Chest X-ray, PA view. Patient: 38 years old, sex F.
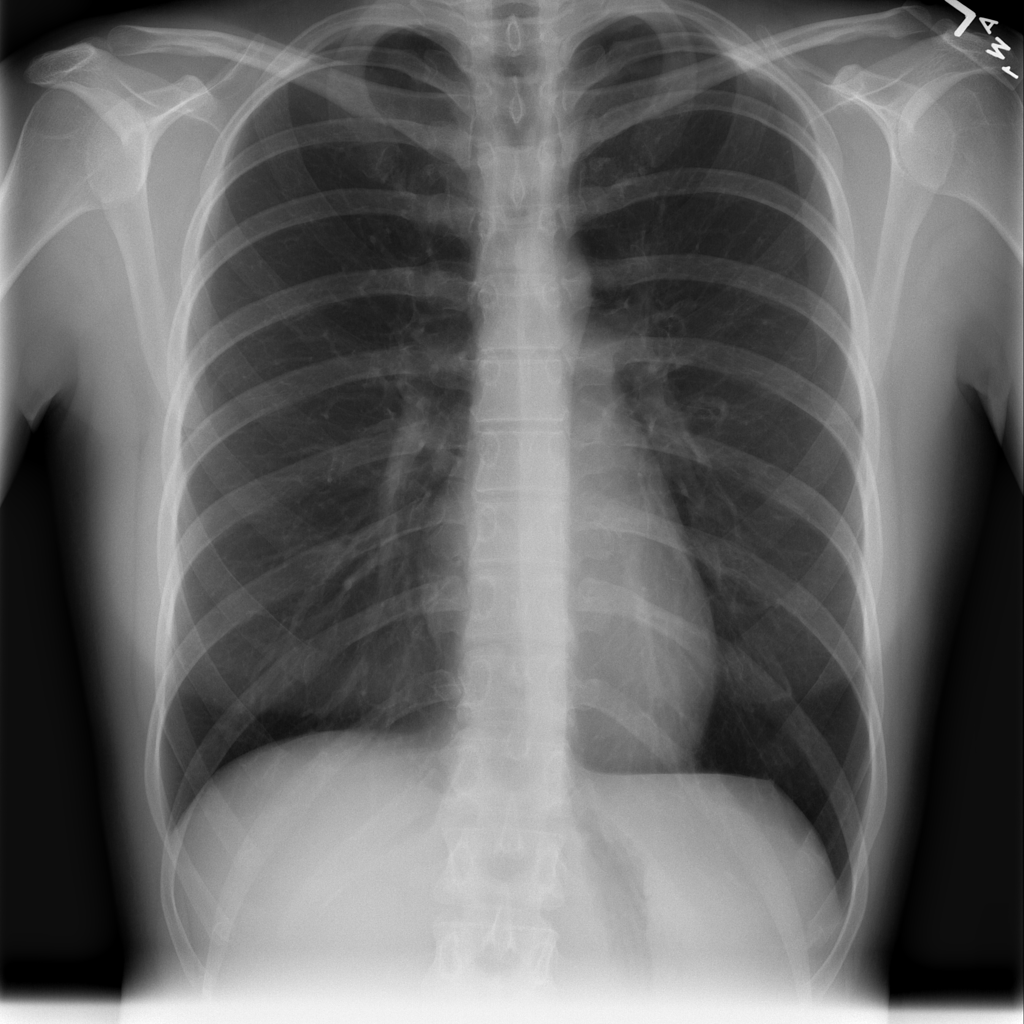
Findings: No Finding